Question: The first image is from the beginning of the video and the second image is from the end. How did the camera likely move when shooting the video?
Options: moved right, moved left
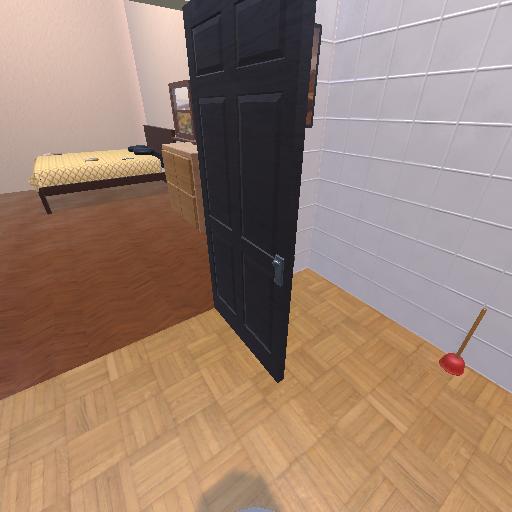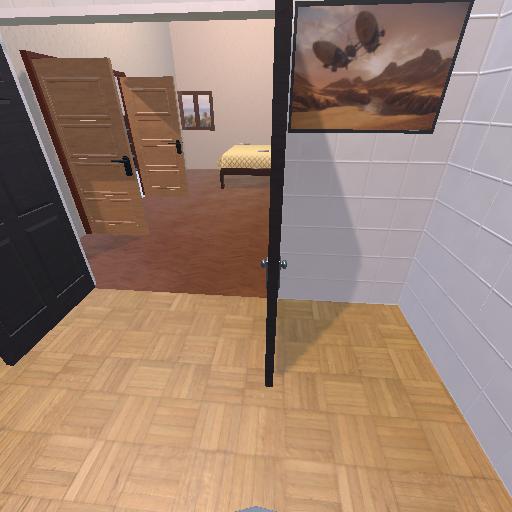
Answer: moved right